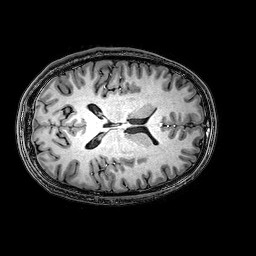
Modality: T1w
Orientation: axial
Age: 21
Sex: male
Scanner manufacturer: philips
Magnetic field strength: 3 T
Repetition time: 0.009 s
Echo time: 0.0035 s